Question: I need add a image in between navigation button and drop-down in action-bar.How can I do this?

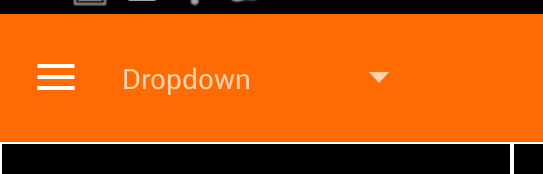
Answer: you need to call 'setIcon()' it will change the icon
'''
getActionBar();
ActionBar actionBar = getActionBar();
actionBar.setIcon(R.drawable.my_icon);
'''
see <URL> for more detail